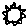
Label: sun